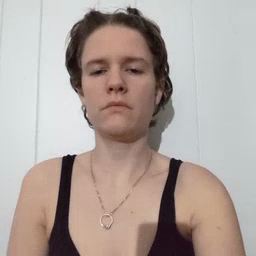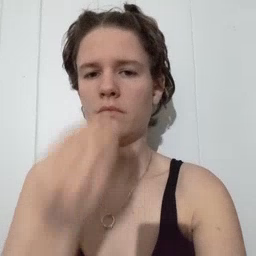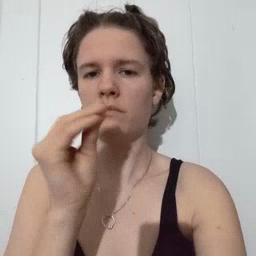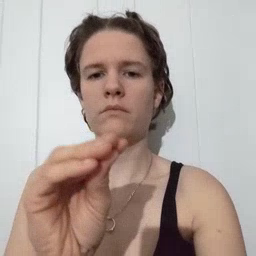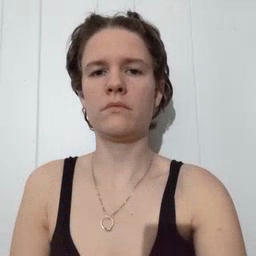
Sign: kiss